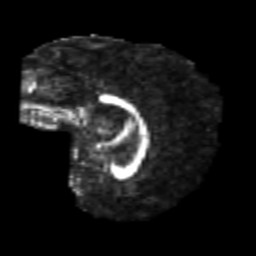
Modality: FA
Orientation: sagittal
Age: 23
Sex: female
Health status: healthy
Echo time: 0.074 s